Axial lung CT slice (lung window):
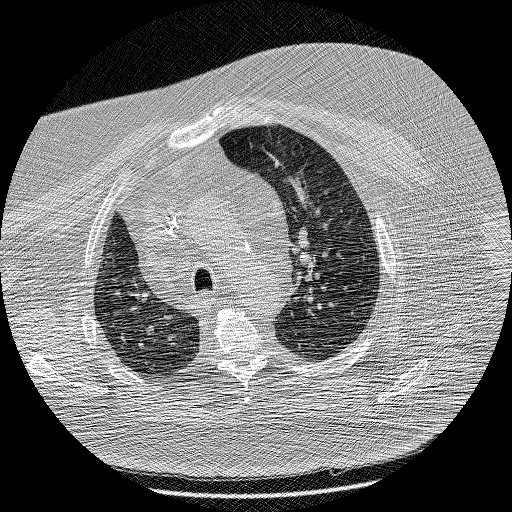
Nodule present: no